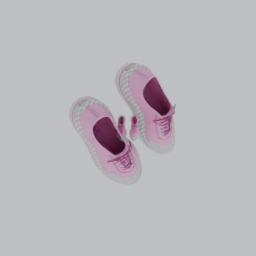
Label: people